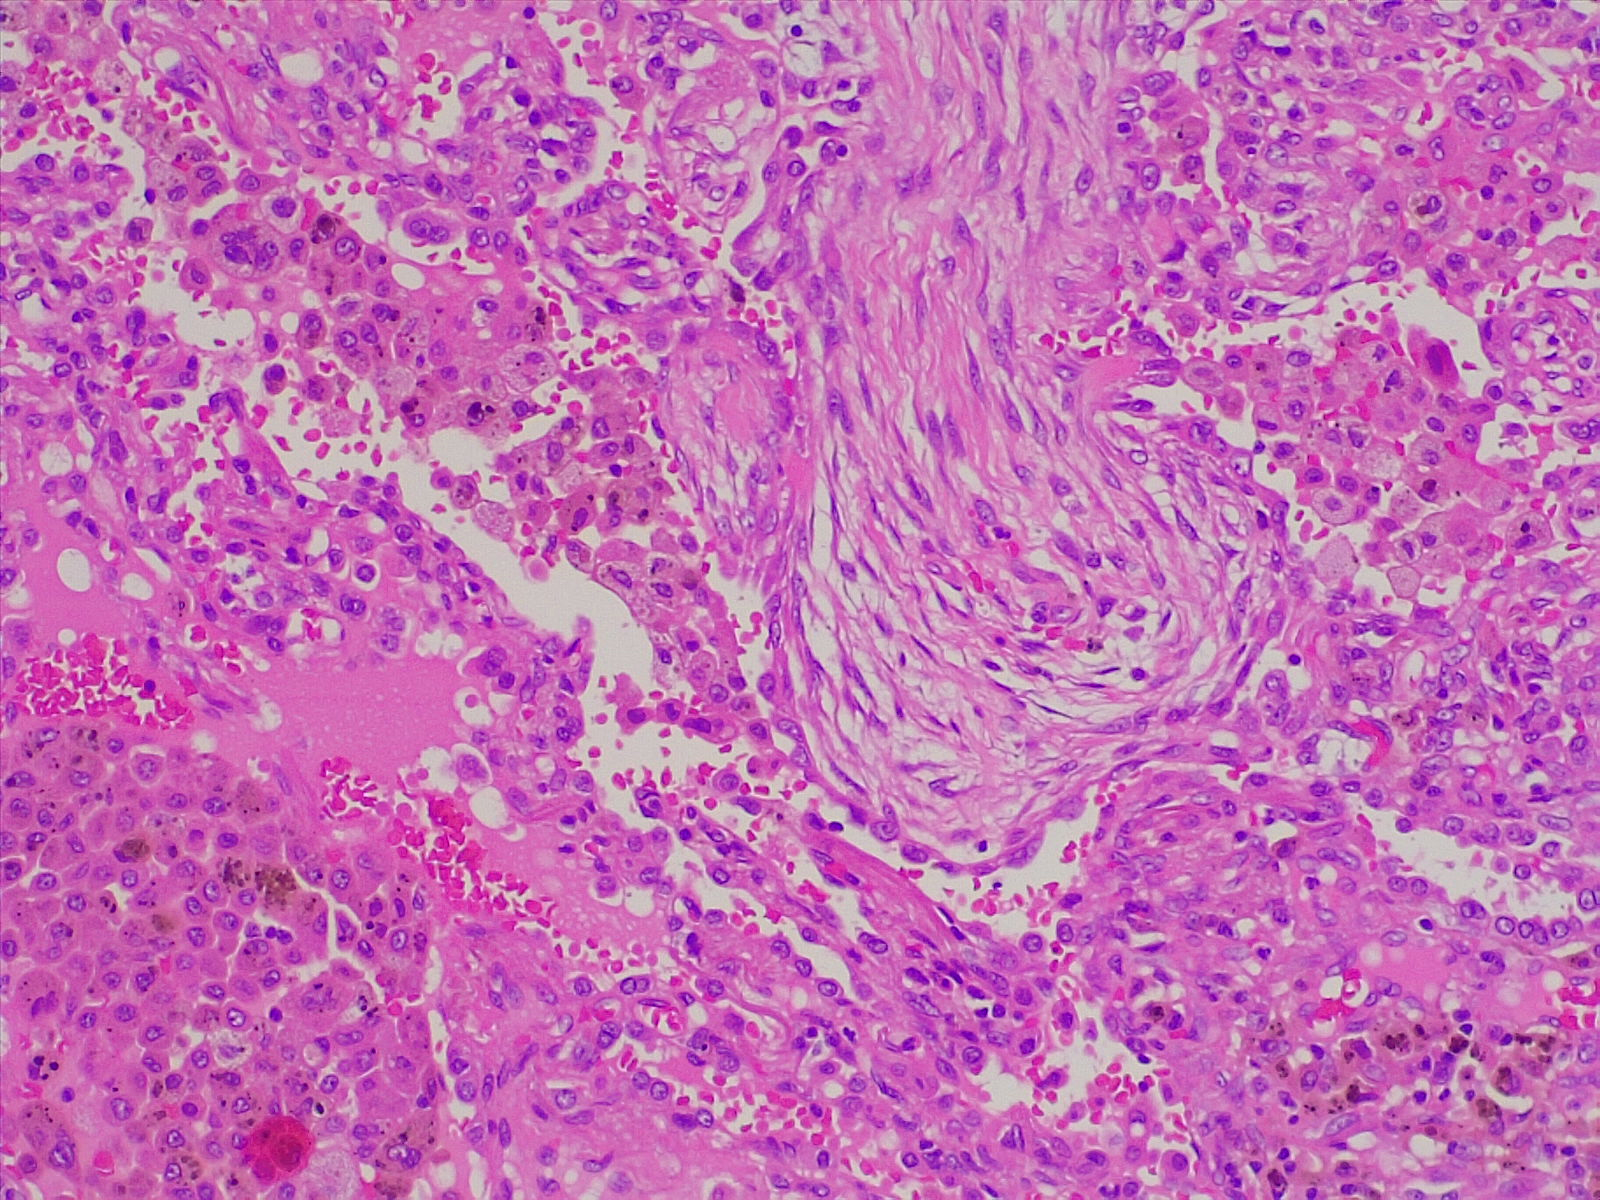
Label: normal lung tissue